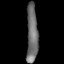
Tissue: prostate
Cell type: Fibroblasts
Senescence score: 0.7762
Nuclear area (px): 645
Mean DAPI intensity: 109.012